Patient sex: M
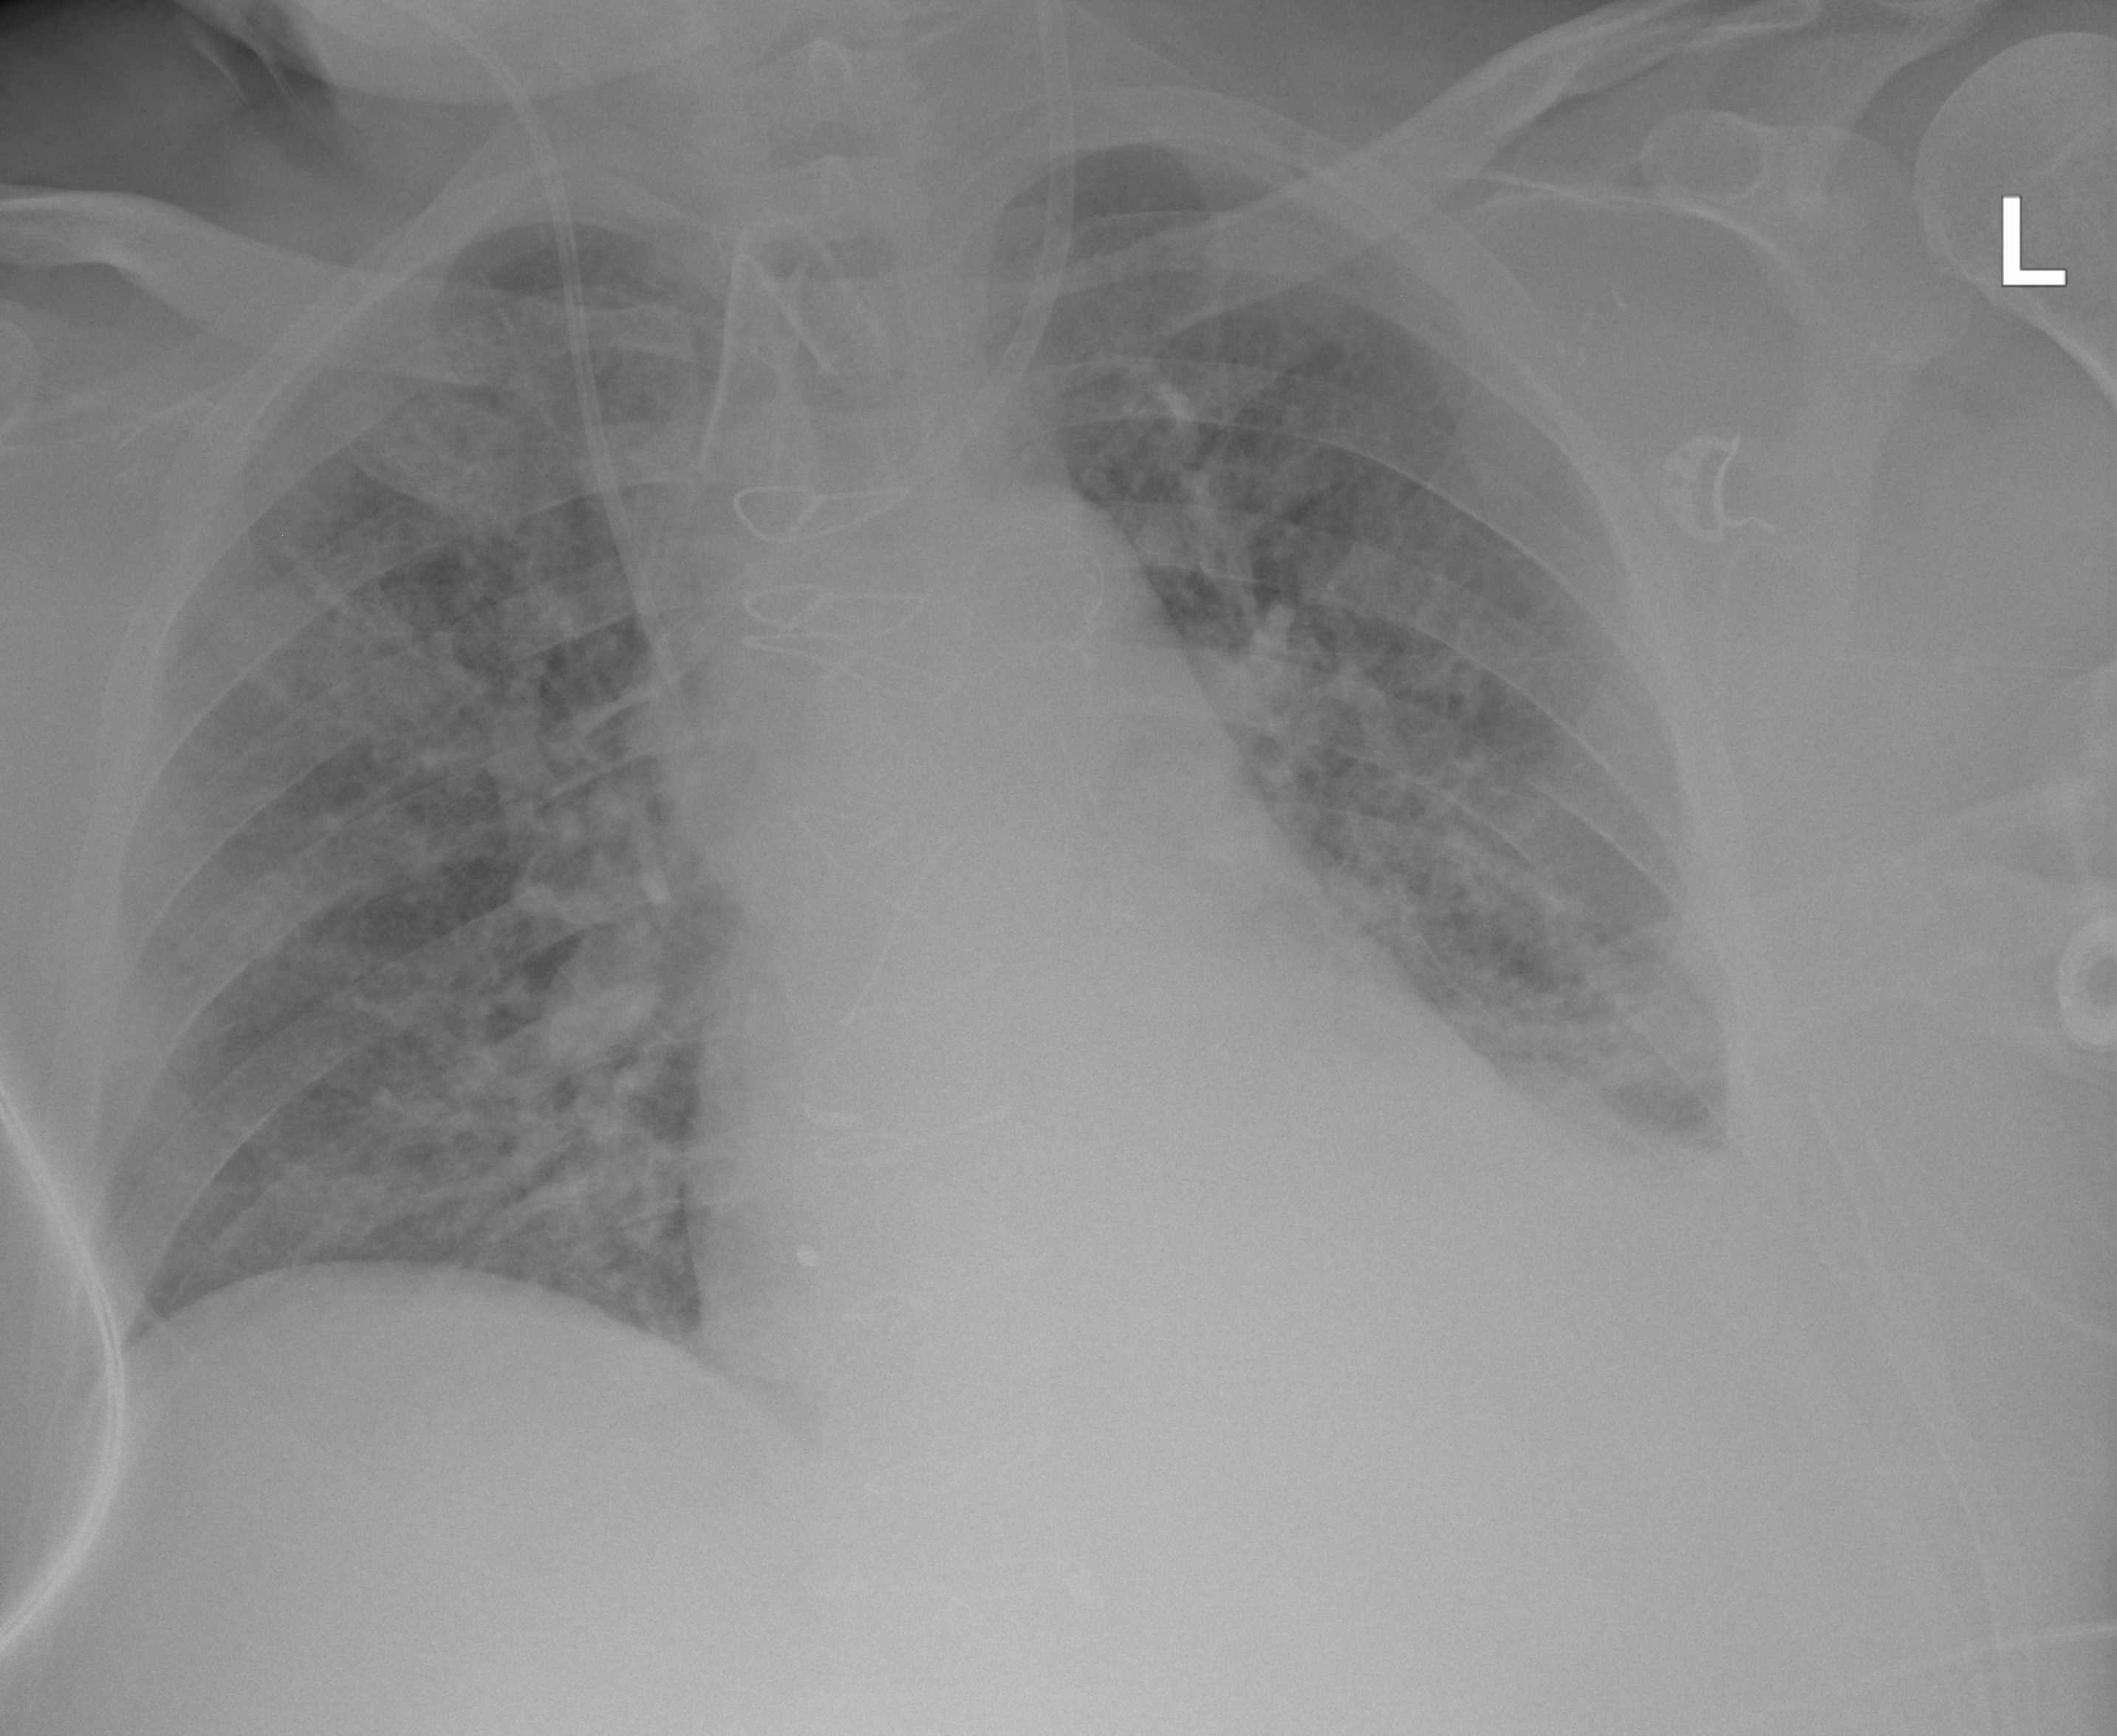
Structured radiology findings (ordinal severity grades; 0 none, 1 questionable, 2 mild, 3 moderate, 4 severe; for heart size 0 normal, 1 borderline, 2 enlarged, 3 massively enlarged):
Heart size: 2
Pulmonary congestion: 2
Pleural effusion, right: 0
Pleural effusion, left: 2
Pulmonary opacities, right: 1
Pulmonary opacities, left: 1
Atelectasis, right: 1
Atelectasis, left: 2